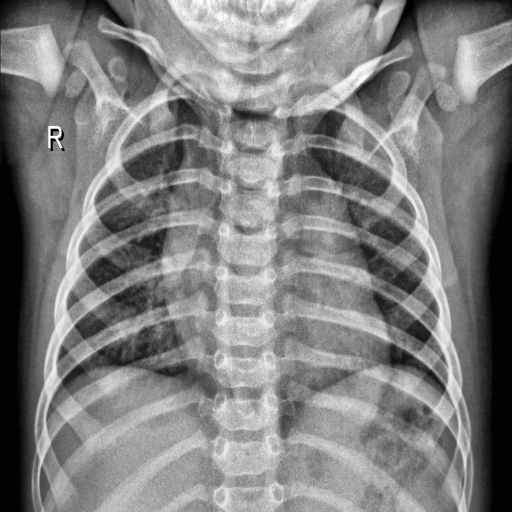
Finding: NORMAL